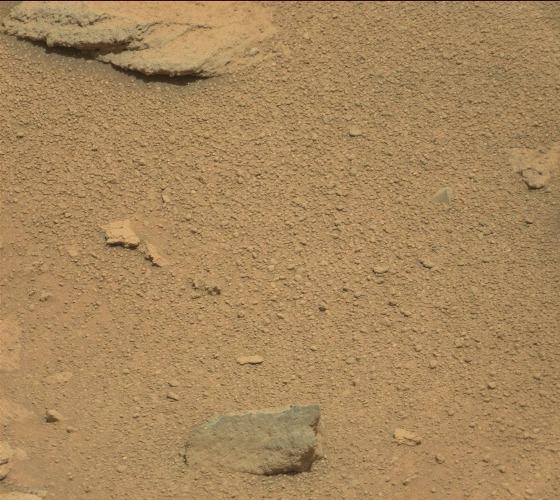
Terrain classes present: Bedrock, Gravel / Sand / Soil, Rock, Shadow